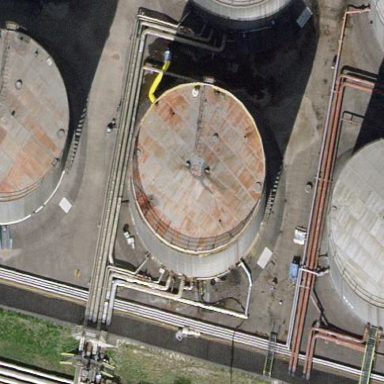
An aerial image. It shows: Industrial building with storage tank.